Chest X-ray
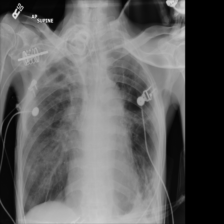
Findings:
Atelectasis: negative
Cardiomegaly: negative
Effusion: negative
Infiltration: negative
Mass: negative
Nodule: negative
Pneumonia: negative
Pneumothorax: negative
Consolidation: positive
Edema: negative
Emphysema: negative
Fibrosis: positive
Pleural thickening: negative
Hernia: negative